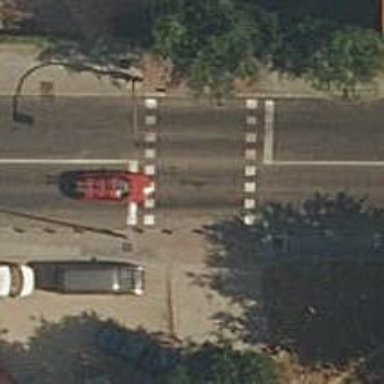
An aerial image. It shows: Footway with traffic signals at crossing.